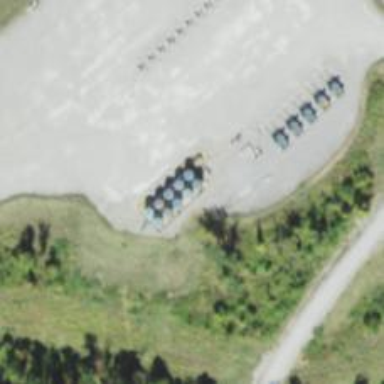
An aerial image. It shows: Storage tank that is man-made.